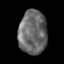
Tissue: skin
Cell type: Epithelial cells
Senescence score: 0.2484
Nuclear area (px): 1207
Mean DAPI intensity: 106.709